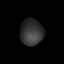
Tissue: lung
Cell type: Epithelial cells
Senescence score: 0.5896
Nuclear area (px): 586
Mean DAPI intensity: 53.493